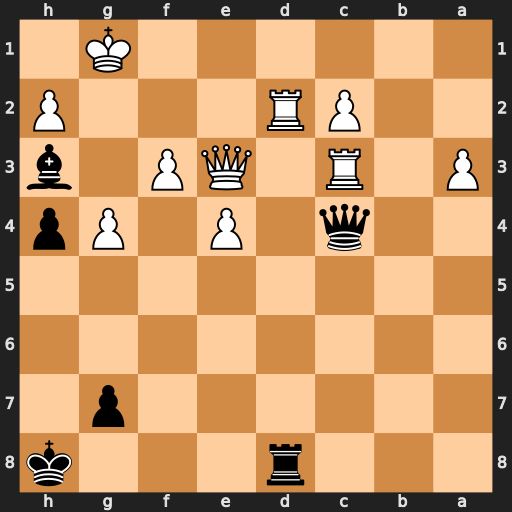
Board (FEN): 3r3k/6p1/8/8/2q1P1Pp/P1R1QP1b/2PR3P/6K1
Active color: b
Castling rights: -
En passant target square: -
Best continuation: Qf1#